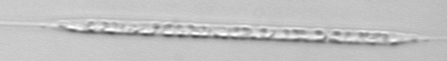
Label: Rhizosolenia